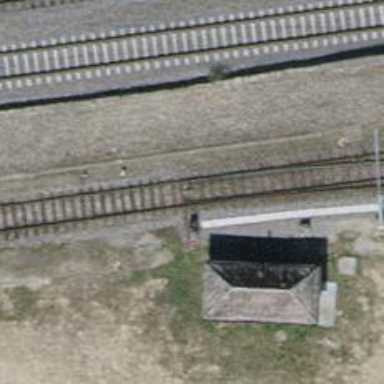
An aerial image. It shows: Railway switch.